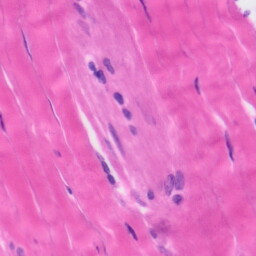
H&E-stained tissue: Tonsil